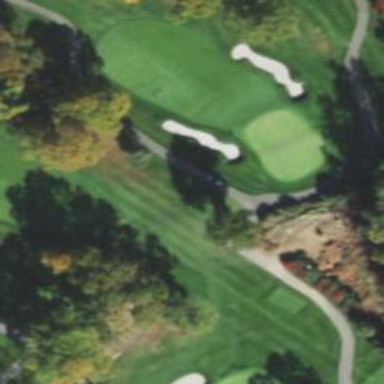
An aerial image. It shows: Path for both road and golf.